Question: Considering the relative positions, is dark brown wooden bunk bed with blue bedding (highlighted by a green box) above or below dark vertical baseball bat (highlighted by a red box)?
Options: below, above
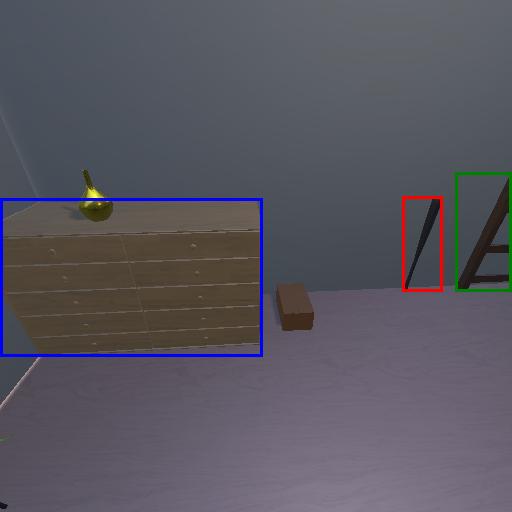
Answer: below